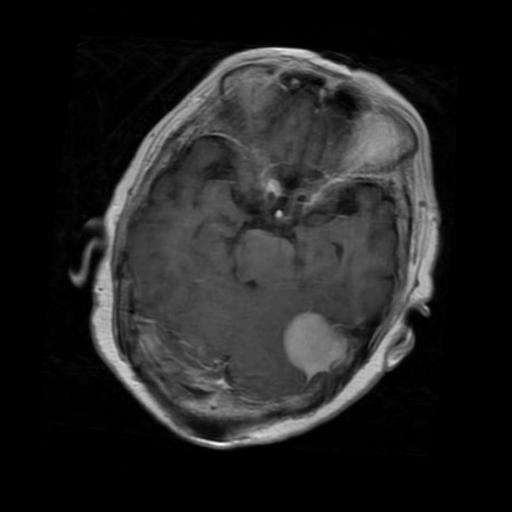
Label: meningioma